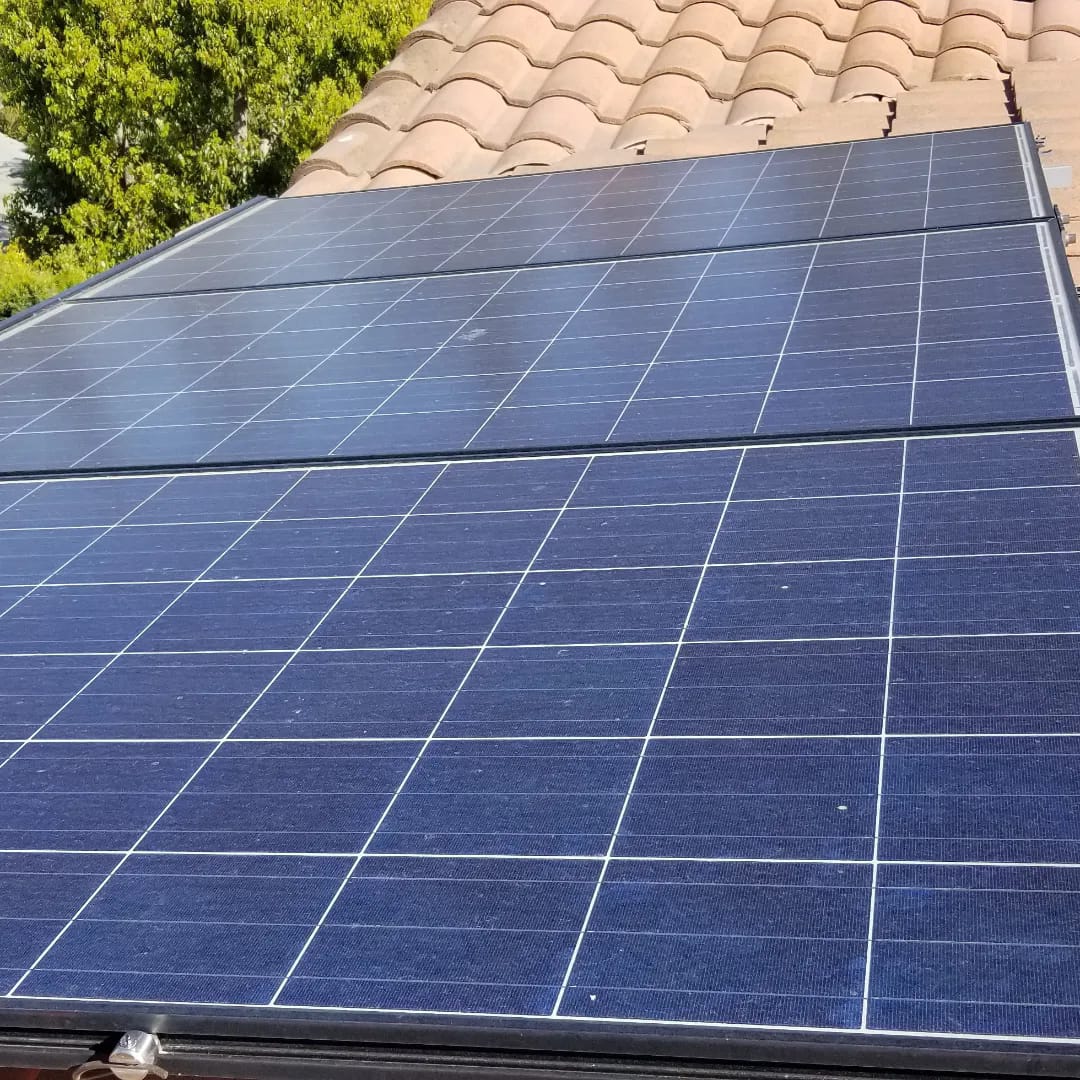
Label: Dusty